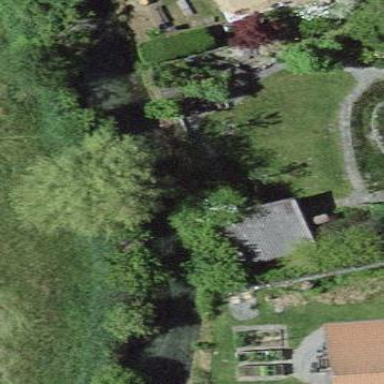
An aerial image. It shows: Shed.